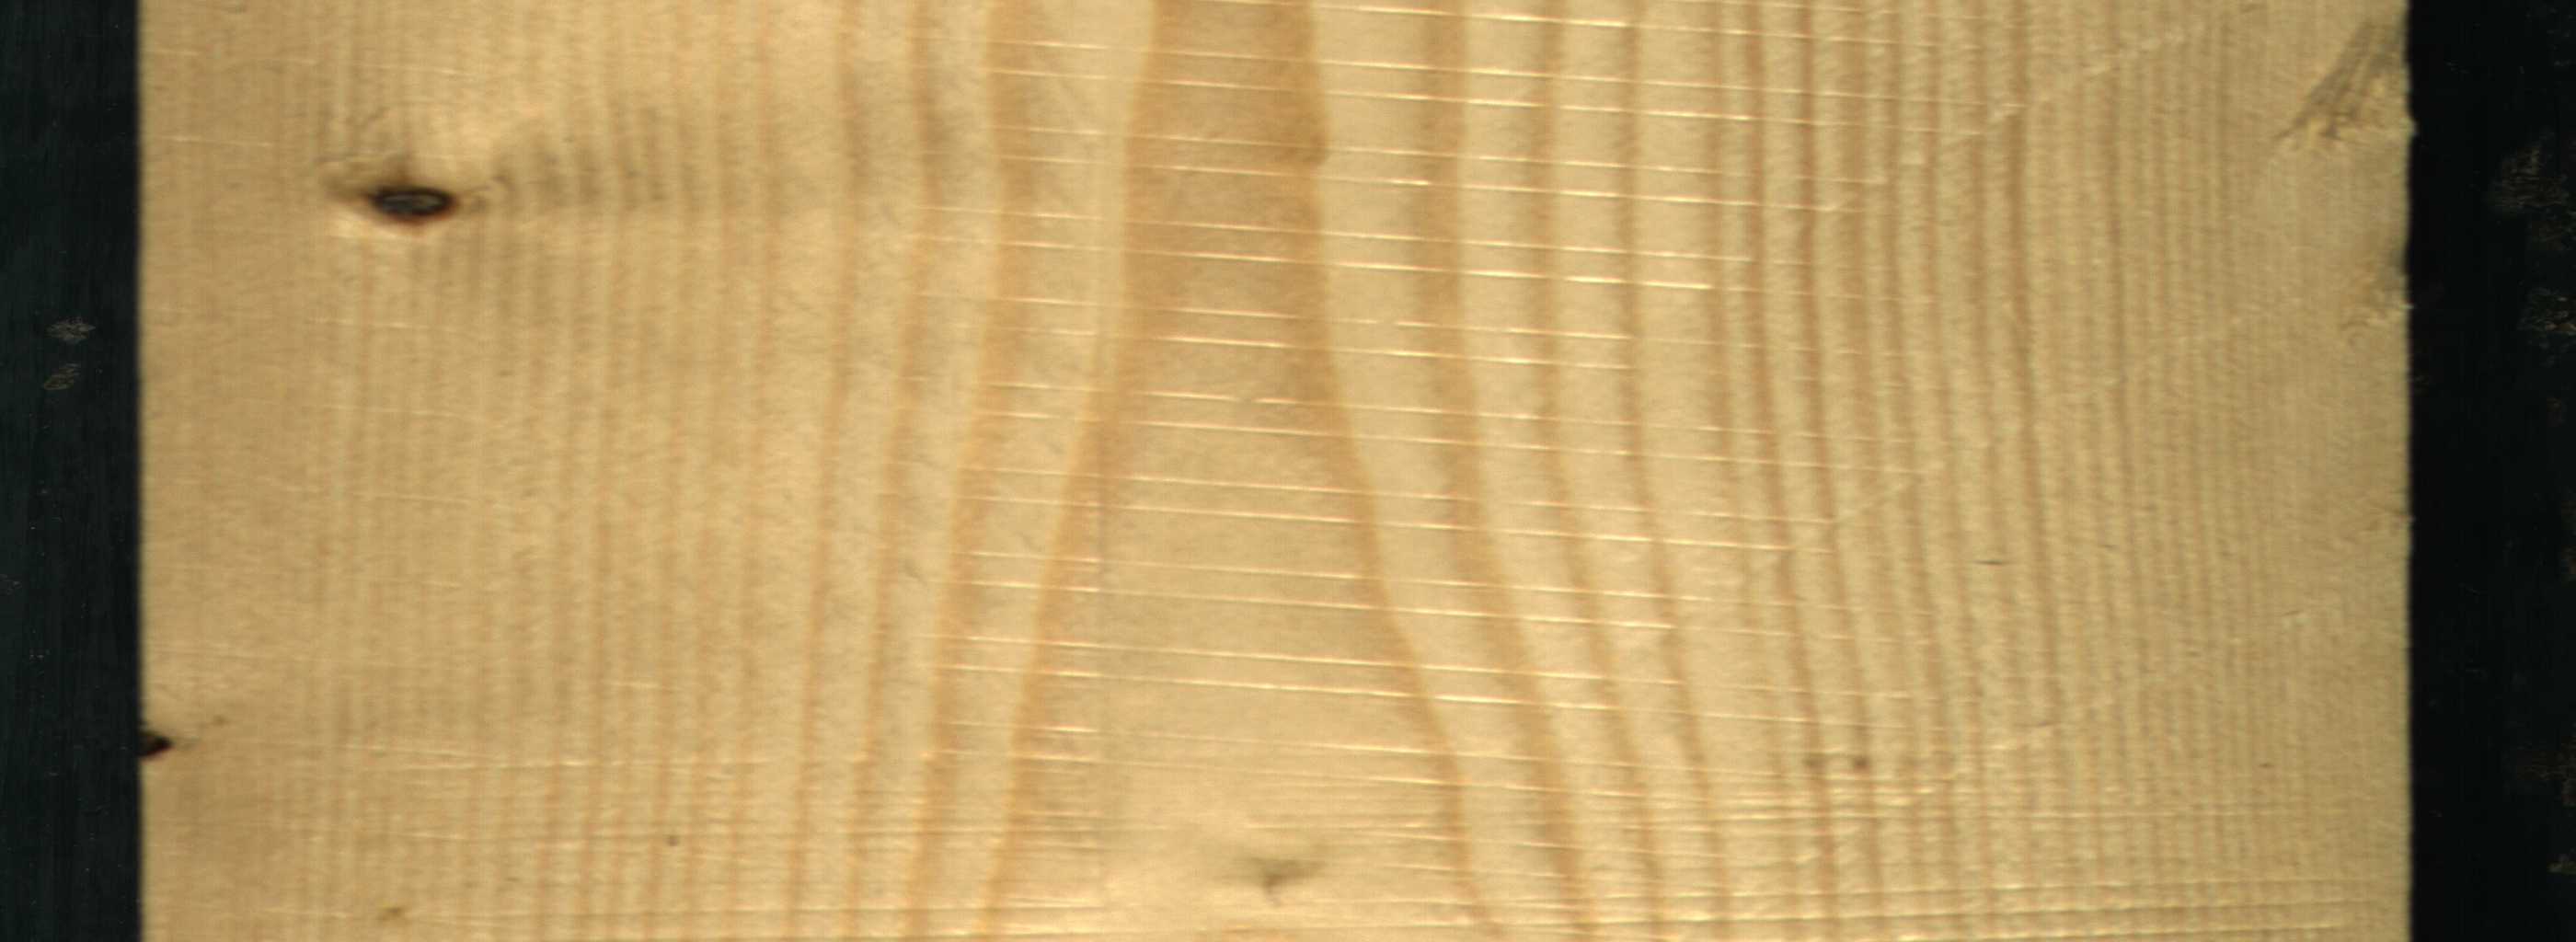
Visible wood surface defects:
Knot_missing
Dead_Knot